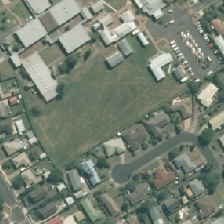
Land cover: urban_parkland